Question: I'm trying to scale and translate an absolute positioned 'div', but after the scale, the 'div' won't move to the exact coordinates I gave it in my keyframe.

I know it's due to the coordinates of the 'div', which remains the same as when unscaled.
I could just adjust the final coordinates of my keyframe, but is there a smarter way to fix that?
---
Here's my code (vendor prefixes removed voluntarily), and <URL>.
## HTML
'''
<div class="popin willGoToUpperLeft"></div>
'''
## CSS
'''
.popin{
width:400px;
height:200px;
position:absolute;
top:300px;
left:200px;
background:url('//placekitten.com/400/200');
}
.willGoToUpperLeft{
animation: scaleOut 1s ease-in-out 0s 1 normal forwards,
goToLeftCorner 1s ease-in-out 1s 1 normal forwards;
}
@keyframes scaleOut {
0% {
transform: scale(1);
}
100% {
transform: scale(0.1);
}
}
@keyframes goToLeftCorner {
100% {
top: 0px;
left: 0px;
}
}
'''
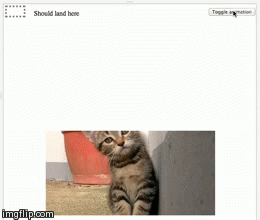
Answer: Ended up using
'''
transform-origin: 0% 0%;
'''
to keep the original coordinates.
It's a workaround, the effect isn't as awesome as scaled from center, but that will work for now.
If someone has a smart solution to keep scaling from center, I'm interested!